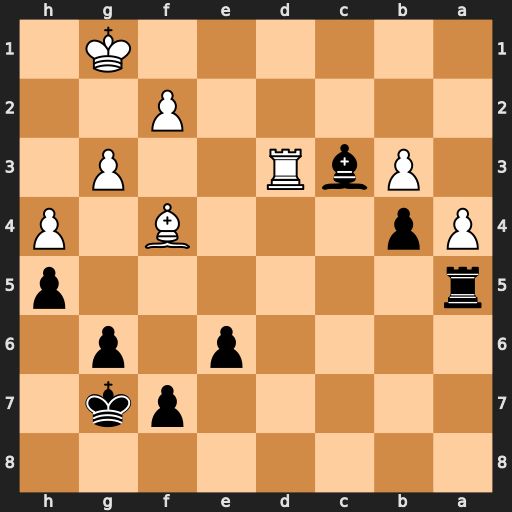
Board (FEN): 8/5pk1/4p1p1/r6p/Pp3B1P/1PbR2P1/5P2/6K1
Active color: b
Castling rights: -
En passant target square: a3
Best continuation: bxa3 Rxc3 a2 Rc1 a1=Q Rxa1 Rxa1+